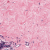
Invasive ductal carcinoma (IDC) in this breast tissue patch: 0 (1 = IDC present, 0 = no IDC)